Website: walmart
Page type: payment
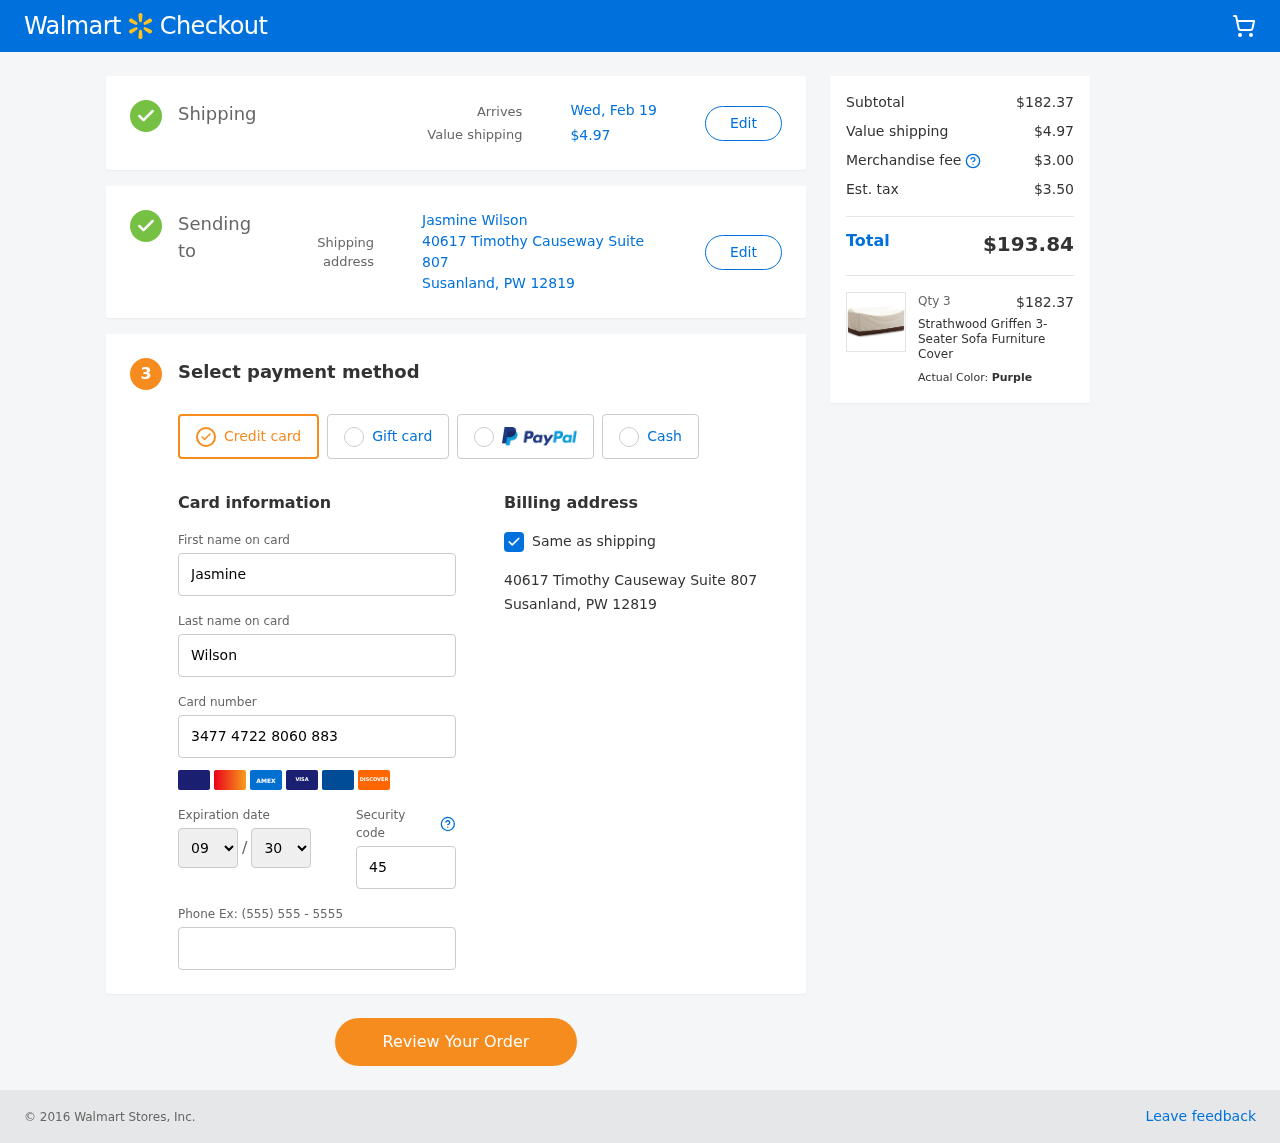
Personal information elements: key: PII_CARD_EXPIRY_MONTH
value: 09
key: PII_CARD_EXPIRY_YEAR
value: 30
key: PII_CITY_STATE_ZIP
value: Susanland, PW 12819
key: PII_FULLNAME
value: Jasmine Wilson
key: PII_STREET
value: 40617 Timothy Causeway Suite 807
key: PII_FIRSTNAME
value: Jasmine
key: PII_LASTNAME
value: Wilson
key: PII_CARD_NUMBER
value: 3477 4722 8060 883
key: PII_CARD_CVV
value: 4512
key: PII_PHONE
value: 4449128109
Product elements: key: PRODUCT1_NAME
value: Strathwood Griffen 3-Seater Sofa Furniture Cover
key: PRODUCT1_PRICE
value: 60.79
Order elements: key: ORDER_DELIVERY_DATE
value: Wed, Feb 19
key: ORDER_SHIPPING_COST
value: $4.97
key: ORDER_SUBTOTAL
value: $182.37
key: ORDER_MERCHANDISE_FEE
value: $3.00
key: ORDER_TAX
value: $3.50
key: ORDER_TOTAL
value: $193.84
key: ORDER_NUM_ITEMS
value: Qty 3